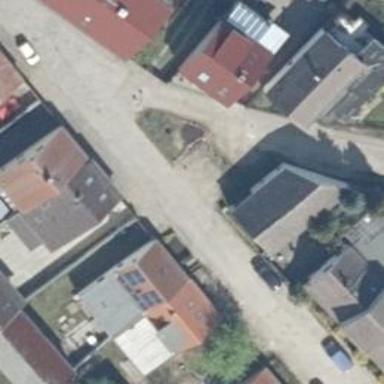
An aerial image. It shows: Residential road with dirt surface.